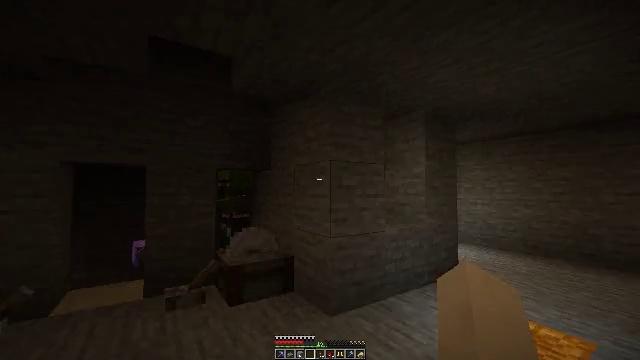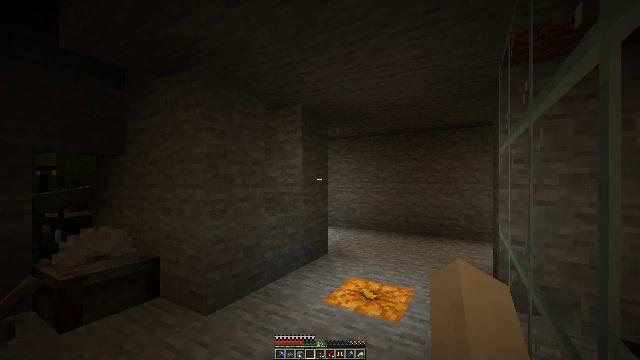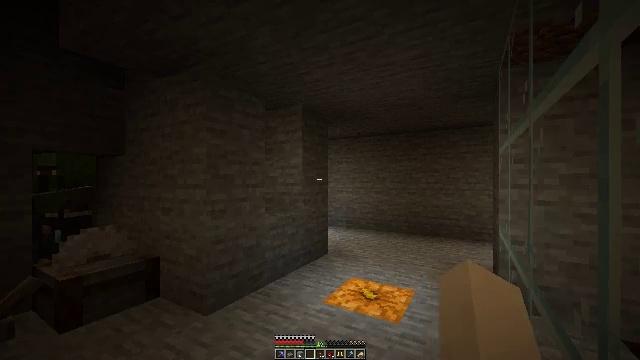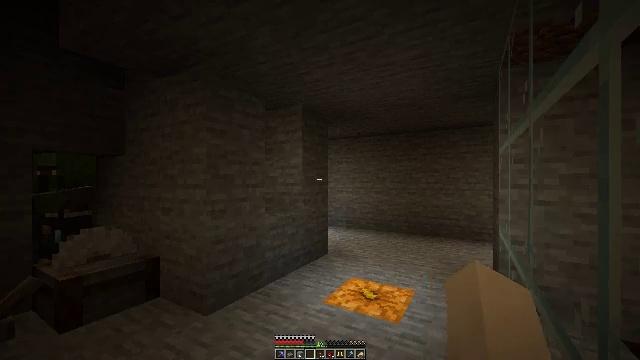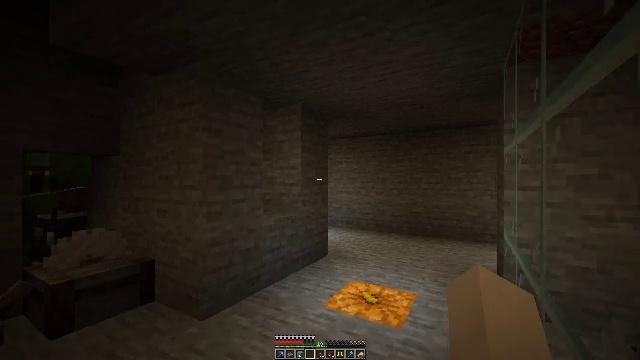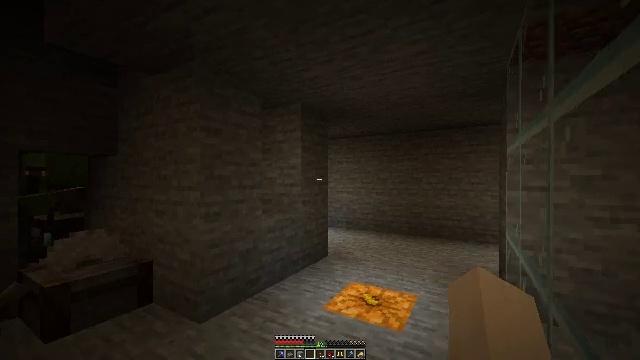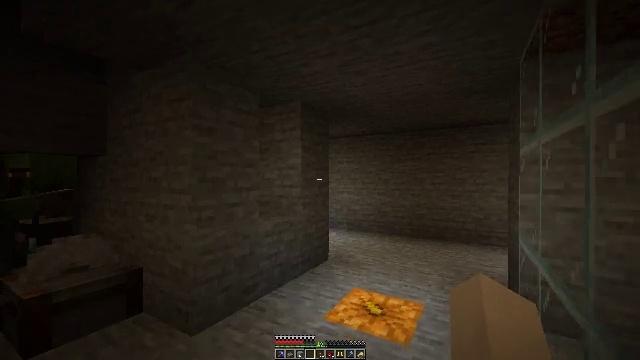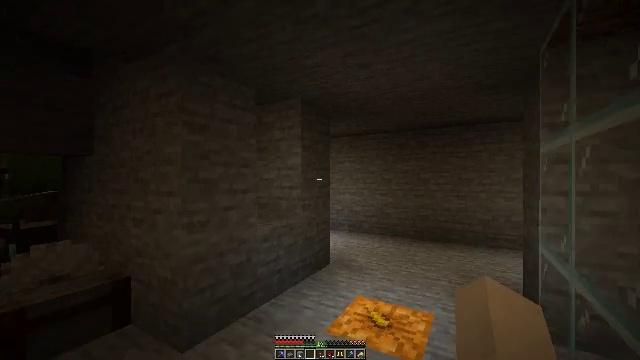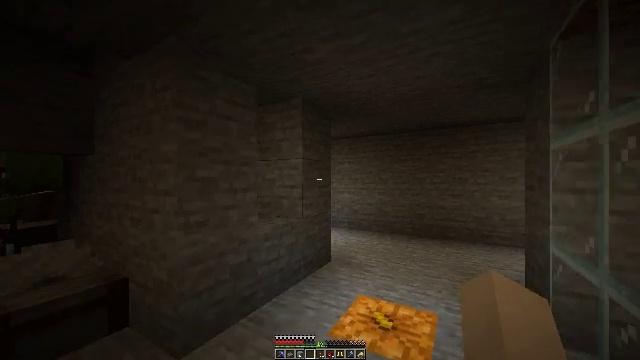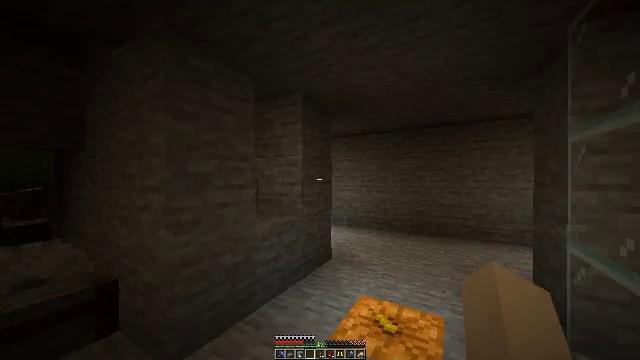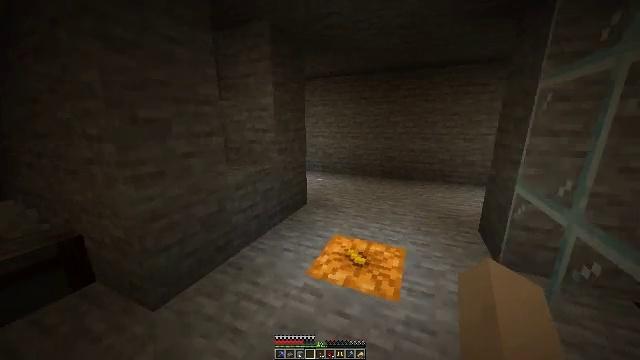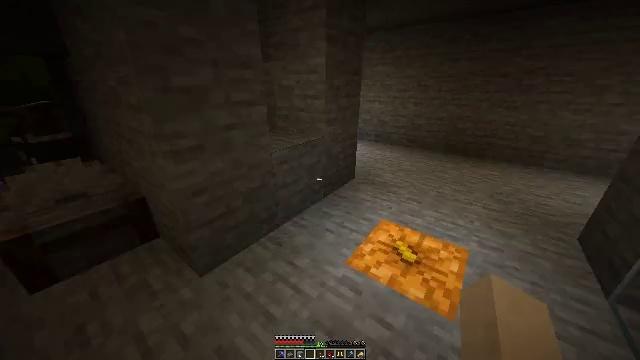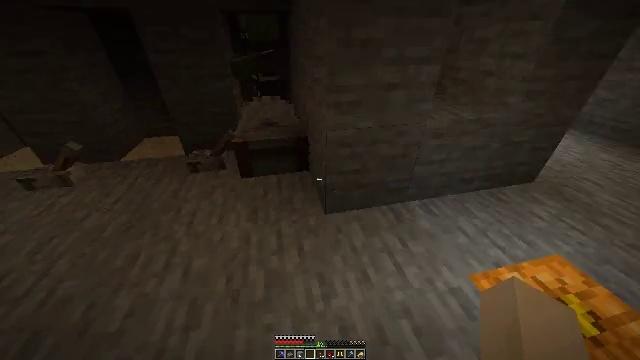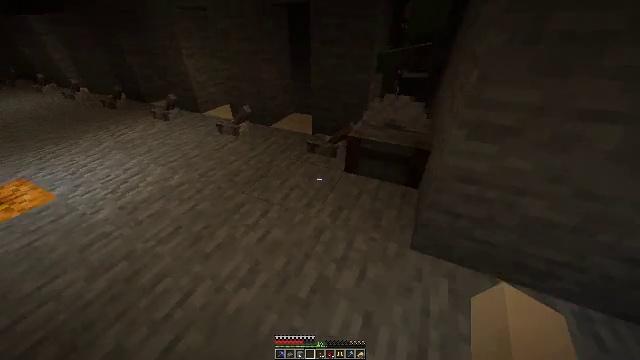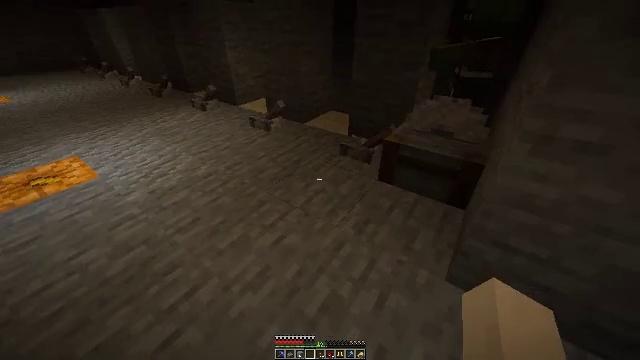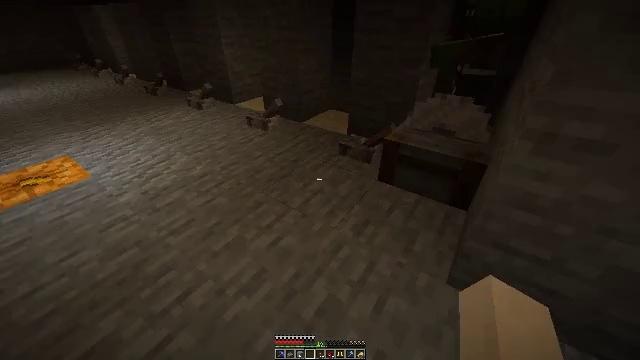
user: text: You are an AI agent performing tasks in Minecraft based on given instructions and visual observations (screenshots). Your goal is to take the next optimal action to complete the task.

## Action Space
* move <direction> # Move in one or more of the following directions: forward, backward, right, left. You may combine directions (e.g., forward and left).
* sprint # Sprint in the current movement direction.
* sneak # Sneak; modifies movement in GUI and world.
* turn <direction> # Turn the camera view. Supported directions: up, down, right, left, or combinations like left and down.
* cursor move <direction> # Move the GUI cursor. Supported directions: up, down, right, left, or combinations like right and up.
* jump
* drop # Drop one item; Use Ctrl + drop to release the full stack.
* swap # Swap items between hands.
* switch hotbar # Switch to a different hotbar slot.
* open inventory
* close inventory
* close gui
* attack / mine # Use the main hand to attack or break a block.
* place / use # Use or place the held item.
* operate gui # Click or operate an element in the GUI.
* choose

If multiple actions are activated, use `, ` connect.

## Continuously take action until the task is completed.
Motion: motion action
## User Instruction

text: Break the brown mushroom from its spot.
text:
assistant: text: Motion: turn right and down
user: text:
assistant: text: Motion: no_op
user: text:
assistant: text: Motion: no_op
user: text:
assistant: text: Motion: move forward
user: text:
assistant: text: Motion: move forward
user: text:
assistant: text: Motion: move forward
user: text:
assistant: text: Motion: move forward, sprint
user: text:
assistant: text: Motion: move forward, sprint
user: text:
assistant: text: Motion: move forward, sprint
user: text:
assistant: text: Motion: move forward, turn right and down
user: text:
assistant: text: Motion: move forward, turn left and down
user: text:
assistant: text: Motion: move forward, turn left and down
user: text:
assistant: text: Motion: turn left and down
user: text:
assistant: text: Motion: turn left and up
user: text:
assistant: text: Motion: no_op
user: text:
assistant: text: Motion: no_op
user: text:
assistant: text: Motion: move right
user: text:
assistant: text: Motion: move right
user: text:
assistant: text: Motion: move right
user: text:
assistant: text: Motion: move right
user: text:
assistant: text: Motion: move right, turn right and up
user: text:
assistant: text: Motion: move right, turn right and up
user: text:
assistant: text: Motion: move right, turn right and up
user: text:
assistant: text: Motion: move right, turn right and up
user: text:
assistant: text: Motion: move right
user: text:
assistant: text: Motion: move back and move right
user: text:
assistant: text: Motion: move back
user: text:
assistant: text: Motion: move back
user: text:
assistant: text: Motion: move back, turn left and up
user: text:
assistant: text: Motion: turn left and up